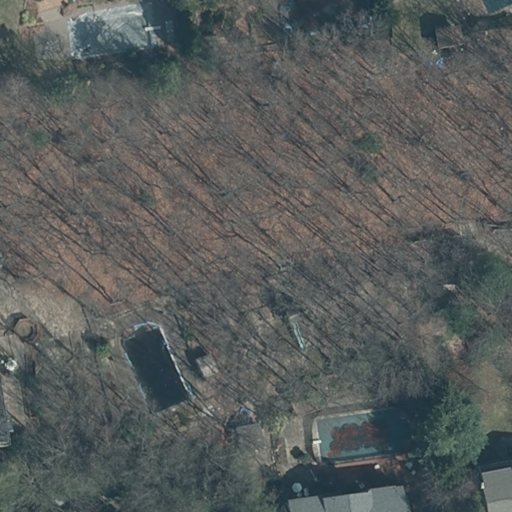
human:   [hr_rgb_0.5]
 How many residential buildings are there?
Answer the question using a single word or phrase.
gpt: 4

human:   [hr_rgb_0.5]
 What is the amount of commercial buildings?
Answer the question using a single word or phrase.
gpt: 0

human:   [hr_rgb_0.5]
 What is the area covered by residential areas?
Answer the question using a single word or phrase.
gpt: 18626m2

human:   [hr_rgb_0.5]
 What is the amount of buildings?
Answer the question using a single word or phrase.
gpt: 5

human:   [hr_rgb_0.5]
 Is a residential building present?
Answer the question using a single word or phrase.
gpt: yes

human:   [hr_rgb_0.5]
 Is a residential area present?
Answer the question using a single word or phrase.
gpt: yes

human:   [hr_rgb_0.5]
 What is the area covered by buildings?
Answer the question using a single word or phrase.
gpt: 922m2

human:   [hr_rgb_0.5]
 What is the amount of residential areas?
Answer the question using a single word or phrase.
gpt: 2

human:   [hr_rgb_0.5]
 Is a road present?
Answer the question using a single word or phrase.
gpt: no

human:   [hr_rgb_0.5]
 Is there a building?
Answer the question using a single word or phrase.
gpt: yes

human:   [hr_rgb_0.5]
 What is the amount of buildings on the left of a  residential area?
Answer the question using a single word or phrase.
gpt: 0

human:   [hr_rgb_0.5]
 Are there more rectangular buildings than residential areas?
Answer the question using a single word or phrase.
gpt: no

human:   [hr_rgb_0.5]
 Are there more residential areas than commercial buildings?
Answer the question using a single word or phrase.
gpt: yes

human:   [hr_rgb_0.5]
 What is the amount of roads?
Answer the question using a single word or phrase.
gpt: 0

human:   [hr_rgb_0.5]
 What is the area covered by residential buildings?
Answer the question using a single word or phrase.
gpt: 895m2

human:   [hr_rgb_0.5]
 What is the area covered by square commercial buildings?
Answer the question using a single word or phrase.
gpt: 0m2

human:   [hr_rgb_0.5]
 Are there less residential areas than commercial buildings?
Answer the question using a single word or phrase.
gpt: no

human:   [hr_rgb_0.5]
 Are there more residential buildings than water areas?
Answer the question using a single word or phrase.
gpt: yes

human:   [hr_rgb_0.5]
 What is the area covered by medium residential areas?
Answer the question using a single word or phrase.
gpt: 0m2

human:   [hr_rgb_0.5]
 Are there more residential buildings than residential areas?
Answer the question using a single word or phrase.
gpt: yes

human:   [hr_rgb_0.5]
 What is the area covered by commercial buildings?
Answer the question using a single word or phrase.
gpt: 0m2

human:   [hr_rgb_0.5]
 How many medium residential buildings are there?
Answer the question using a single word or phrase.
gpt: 2

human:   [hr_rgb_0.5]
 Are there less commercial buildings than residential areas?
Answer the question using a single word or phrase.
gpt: yes

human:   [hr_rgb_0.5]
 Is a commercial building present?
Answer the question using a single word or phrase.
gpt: no

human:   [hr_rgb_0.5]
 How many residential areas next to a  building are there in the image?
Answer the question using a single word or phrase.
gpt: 2

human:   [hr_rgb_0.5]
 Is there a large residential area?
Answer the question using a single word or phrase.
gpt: yes

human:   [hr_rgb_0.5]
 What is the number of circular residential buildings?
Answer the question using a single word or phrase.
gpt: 0

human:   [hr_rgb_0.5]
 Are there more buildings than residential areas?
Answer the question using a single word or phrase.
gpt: yes

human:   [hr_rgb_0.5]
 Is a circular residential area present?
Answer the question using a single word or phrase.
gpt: no

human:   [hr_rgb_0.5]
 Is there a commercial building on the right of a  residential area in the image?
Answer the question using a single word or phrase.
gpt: no

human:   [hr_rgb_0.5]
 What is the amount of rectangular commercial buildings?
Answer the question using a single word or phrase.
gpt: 0

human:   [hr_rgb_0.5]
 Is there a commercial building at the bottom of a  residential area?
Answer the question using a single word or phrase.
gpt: no

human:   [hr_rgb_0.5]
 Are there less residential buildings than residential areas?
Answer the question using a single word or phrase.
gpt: no

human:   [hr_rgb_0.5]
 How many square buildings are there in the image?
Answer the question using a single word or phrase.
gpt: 0

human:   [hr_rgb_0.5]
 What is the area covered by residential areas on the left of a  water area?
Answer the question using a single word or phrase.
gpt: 0m2

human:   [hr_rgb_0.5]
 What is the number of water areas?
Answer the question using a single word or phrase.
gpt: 0

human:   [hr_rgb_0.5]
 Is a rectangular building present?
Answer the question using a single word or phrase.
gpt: yes

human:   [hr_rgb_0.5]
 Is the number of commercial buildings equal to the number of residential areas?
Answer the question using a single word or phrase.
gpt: no

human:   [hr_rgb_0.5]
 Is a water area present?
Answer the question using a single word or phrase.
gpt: no

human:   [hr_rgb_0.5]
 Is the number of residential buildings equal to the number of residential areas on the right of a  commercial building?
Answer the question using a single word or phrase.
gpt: no

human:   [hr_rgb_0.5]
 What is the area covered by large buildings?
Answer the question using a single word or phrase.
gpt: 569m2

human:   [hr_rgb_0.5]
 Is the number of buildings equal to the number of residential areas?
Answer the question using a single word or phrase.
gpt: no

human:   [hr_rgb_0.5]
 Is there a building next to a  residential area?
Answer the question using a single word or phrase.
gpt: yes

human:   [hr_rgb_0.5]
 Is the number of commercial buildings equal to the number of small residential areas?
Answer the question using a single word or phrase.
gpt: yes

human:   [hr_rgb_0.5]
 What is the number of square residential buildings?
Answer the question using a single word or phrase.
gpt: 0

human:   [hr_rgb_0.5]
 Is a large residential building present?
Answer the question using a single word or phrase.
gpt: yes

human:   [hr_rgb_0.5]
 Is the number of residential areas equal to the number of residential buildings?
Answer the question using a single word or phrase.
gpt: no

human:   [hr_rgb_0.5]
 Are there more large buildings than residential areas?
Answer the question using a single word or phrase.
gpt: no

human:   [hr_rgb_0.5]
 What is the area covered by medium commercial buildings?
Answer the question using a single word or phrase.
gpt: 0m2

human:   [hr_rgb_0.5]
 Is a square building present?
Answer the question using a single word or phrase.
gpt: no

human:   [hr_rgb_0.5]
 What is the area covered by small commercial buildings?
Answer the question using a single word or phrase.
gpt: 0m2

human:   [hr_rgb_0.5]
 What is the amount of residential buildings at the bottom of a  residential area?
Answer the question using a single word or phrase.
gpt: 4

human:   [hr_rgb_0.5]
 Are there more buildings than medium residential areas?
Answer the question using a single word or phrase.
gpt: yes

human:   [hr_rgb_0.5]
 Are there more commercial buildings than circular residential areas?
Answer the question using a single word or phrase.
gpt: no

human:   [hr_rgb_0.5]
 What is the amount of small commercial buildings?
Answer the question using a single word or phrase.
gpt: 0

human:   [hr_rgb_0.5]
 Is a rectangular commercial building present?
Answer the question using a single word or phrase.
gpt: no

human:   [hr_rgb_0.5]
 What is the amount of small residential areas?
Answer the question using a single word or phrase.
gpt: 0

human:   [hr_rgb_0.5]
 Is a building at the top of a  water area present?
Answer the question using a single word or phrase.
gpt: no

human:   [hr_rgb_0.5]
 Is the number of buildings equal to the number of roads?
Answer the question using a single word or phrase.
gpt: no

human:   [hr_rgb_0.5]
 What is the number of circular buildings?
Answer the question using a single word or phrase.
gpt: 0

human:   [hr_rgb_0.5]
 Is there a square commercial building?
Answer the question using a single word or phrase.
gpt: no

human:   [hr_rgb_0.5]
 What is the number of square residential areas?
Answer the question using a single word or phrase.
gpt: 0

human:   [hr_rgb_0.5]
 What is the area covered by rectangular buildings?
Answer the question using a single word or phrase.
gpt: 167m2

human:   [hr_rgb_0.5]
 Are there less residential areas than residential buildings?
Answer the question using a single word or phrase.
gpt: yes